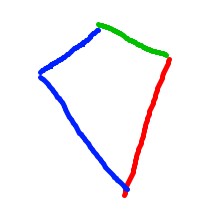
Shape: kite